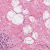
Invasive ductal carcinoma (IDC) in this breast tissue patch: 0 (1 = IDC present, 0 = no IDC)